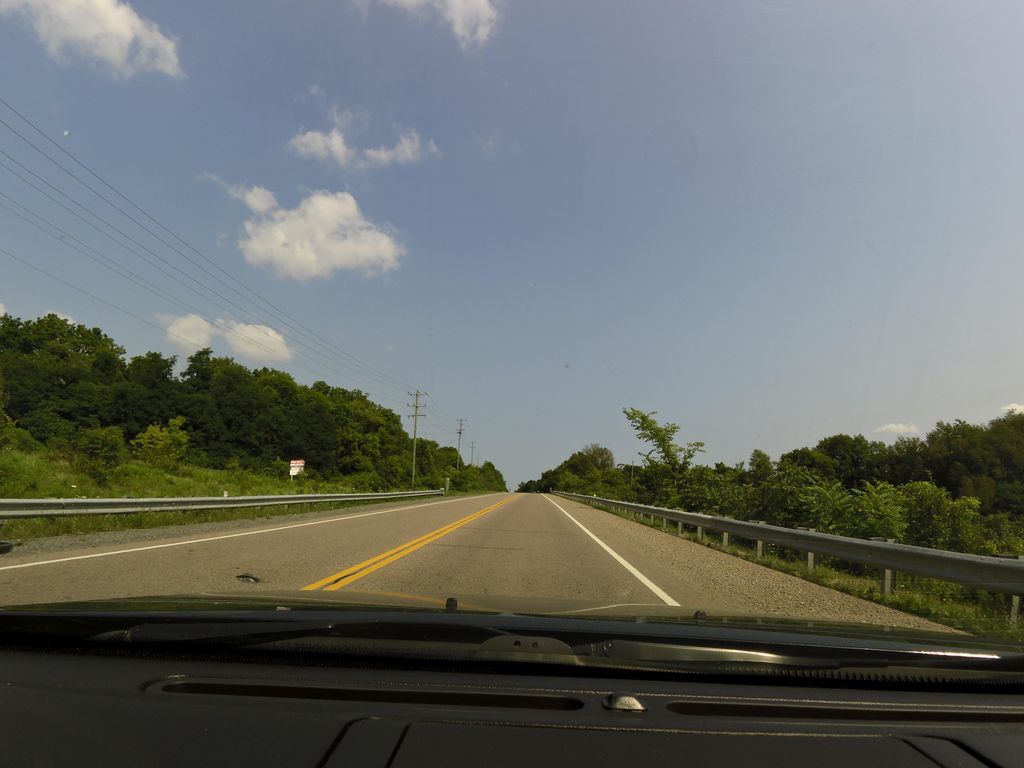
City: hamilton